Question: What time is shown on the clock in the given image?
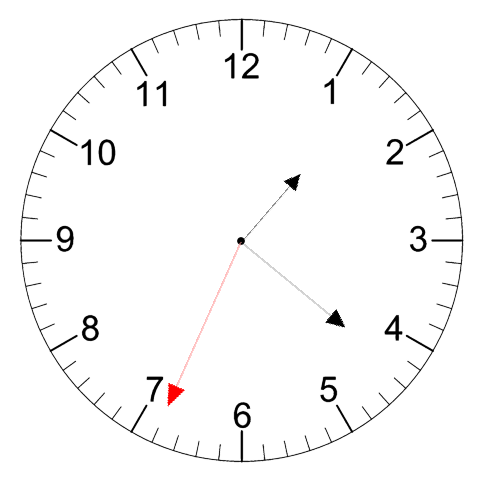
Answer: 01:21:34